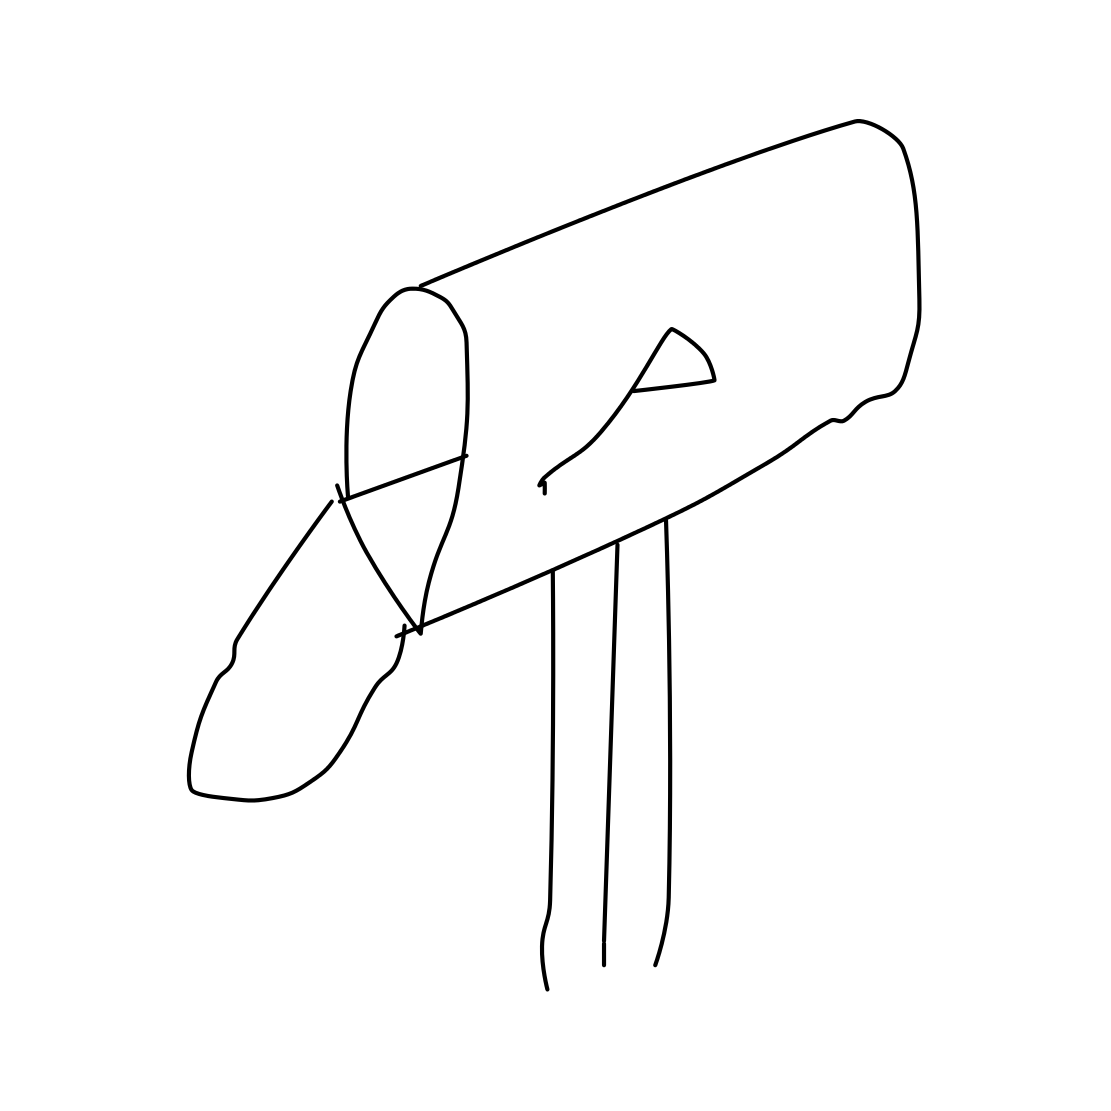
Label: mailbox